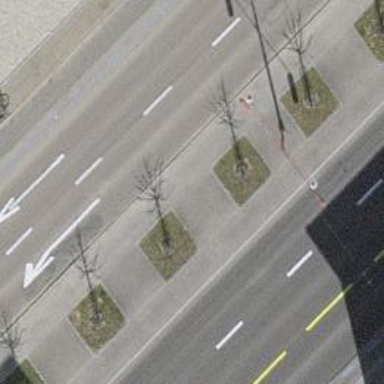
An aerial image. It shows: Avenue of deciduous broadleaved trees.